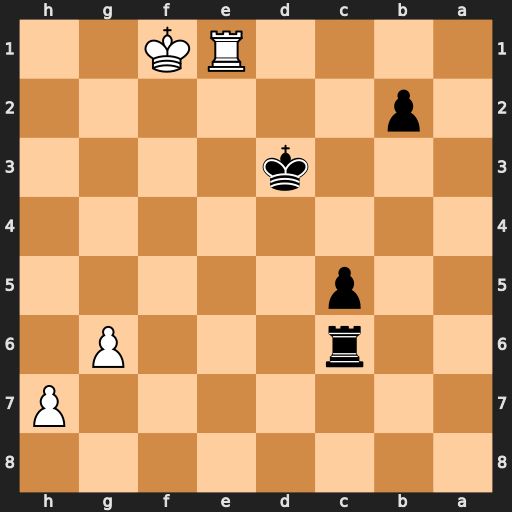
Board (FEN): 8/7P/2r3P1/2p5/8/3k4/1p6/4RK2
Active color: b
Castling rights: -
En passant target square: -
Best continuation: Rf6+ Kg2 Rxg6+